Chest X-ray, AP view. Patient: 54 years old, sex M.
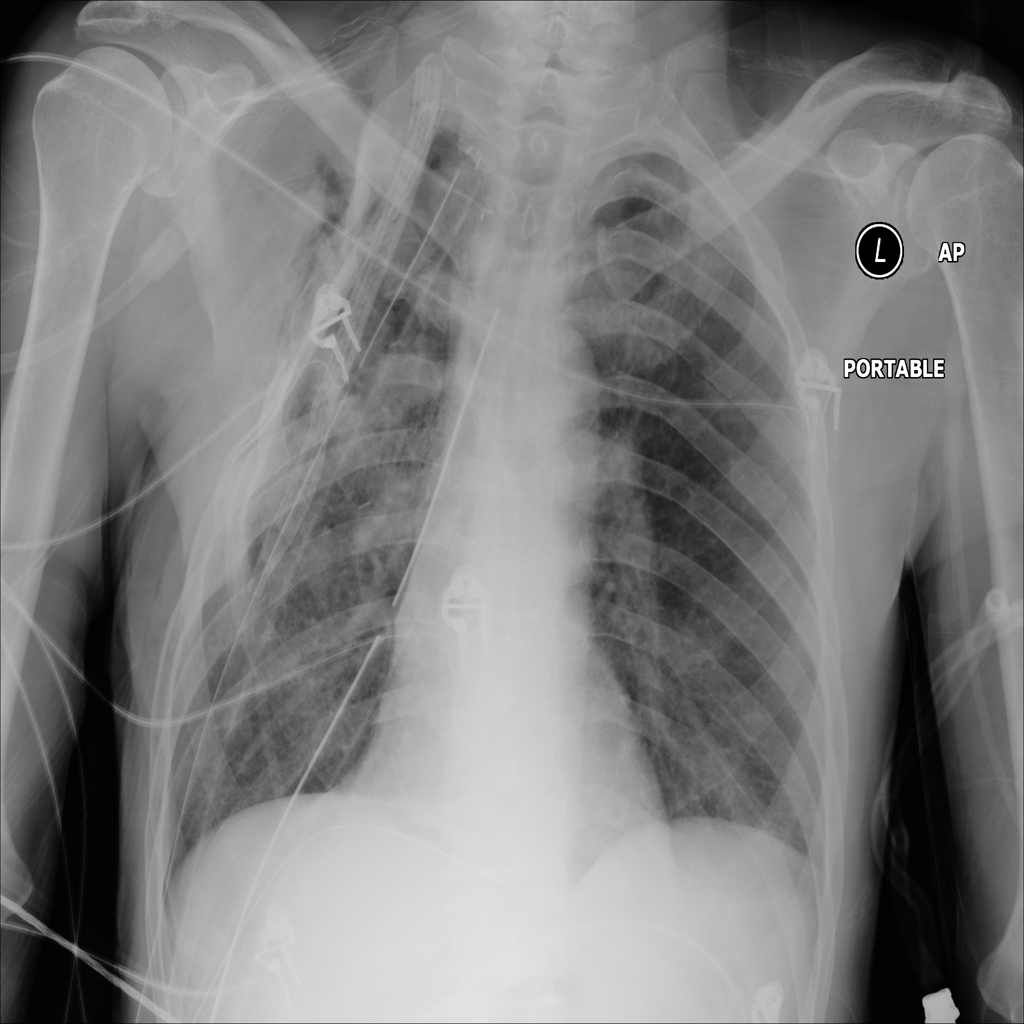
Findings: Emphysema